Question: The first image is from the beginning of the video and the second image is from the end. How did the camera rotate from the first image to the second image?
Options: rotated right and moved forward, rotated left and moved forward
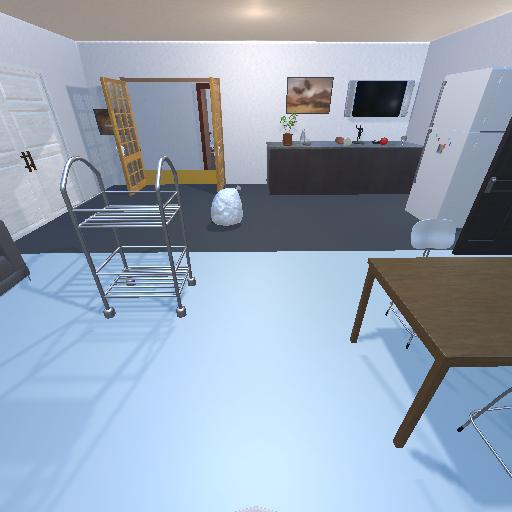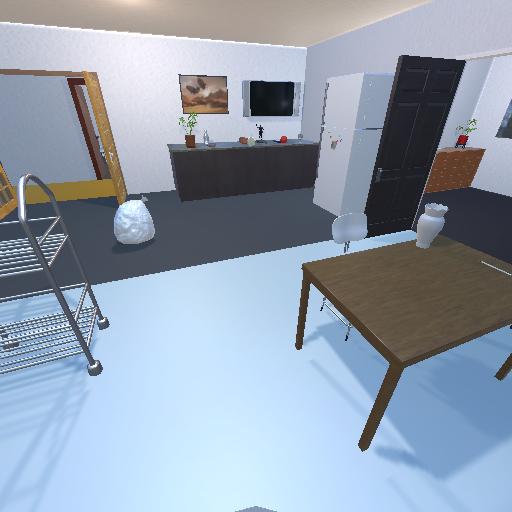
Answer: rotated right and moved forward